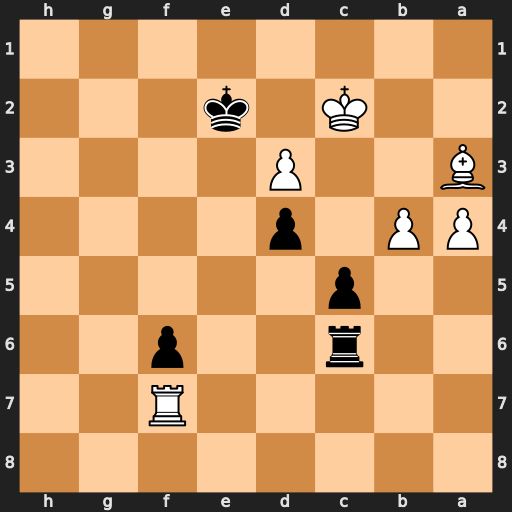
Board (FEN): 8/5R2/2r2p2/2p5/PP1p4/B2P4/2K1k3/8
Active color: b
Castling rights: -
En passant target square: -
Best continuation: cxb4+ Kb3 bxa3